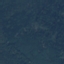
Land use / land cover: Forest